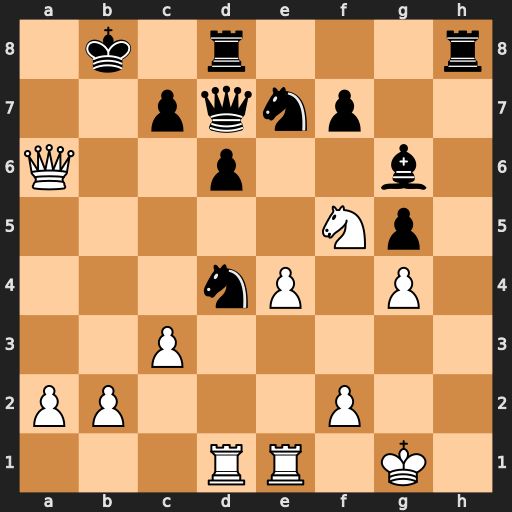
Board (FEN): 1k1r3r/2pqnp2/Q2p2b1/5Np1/3nP1P1/2P5/PP3P2/3RR1K1
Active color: w
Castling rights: -
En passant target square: -
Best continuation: Rxd4 Nc8 Ra4 Nb6 Qa7+